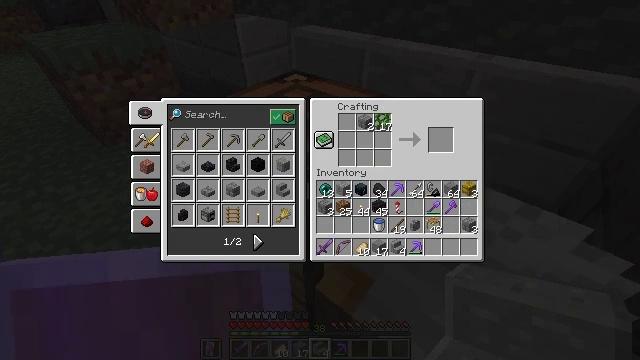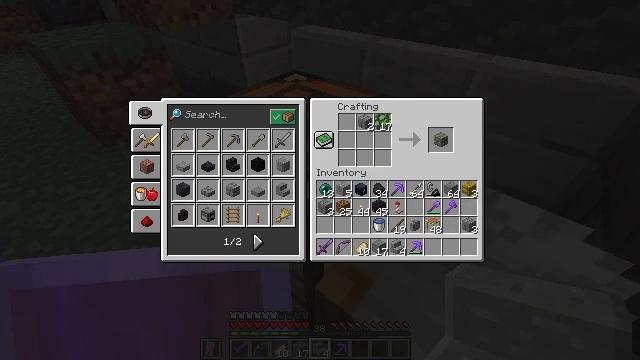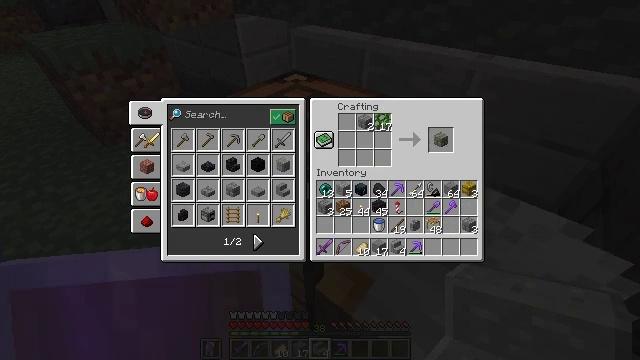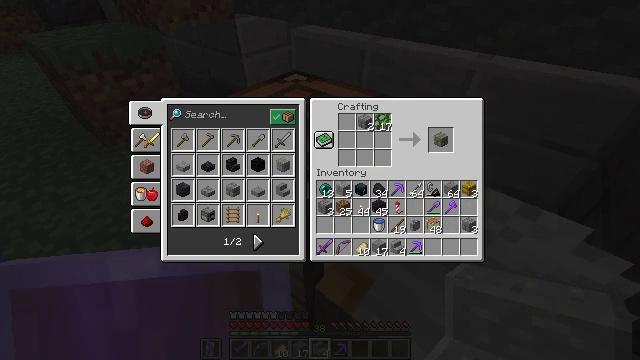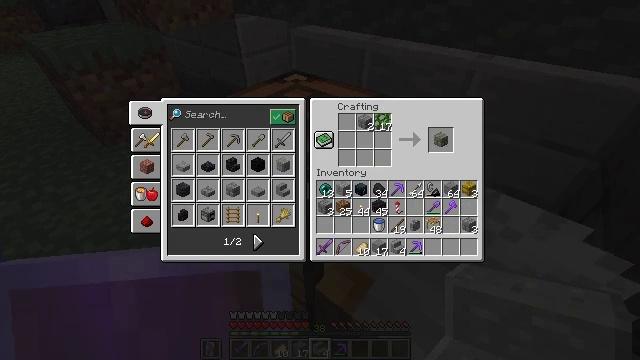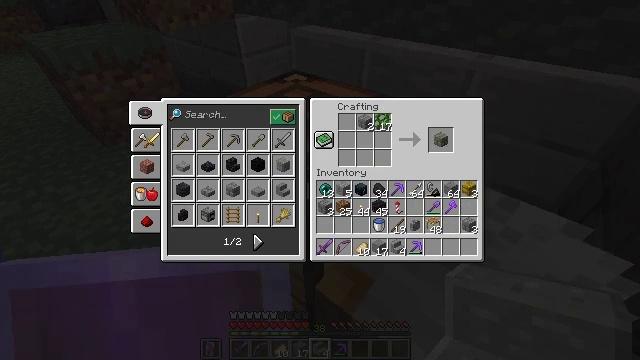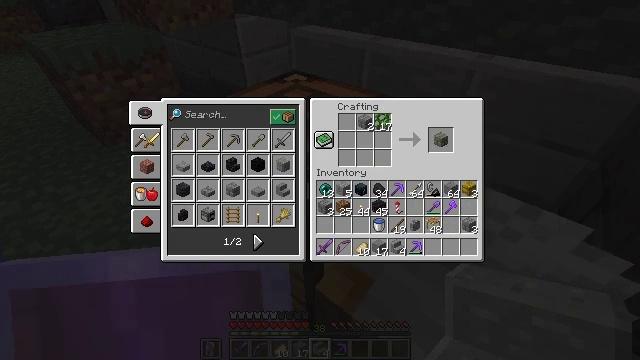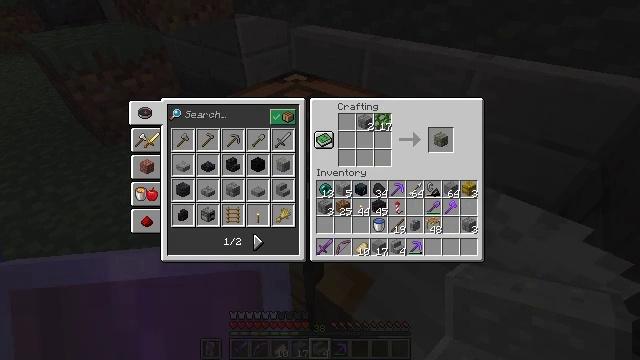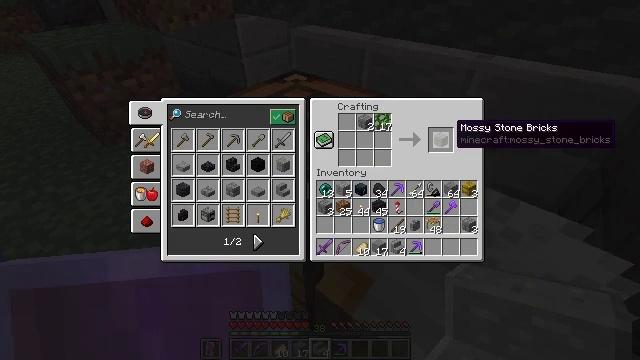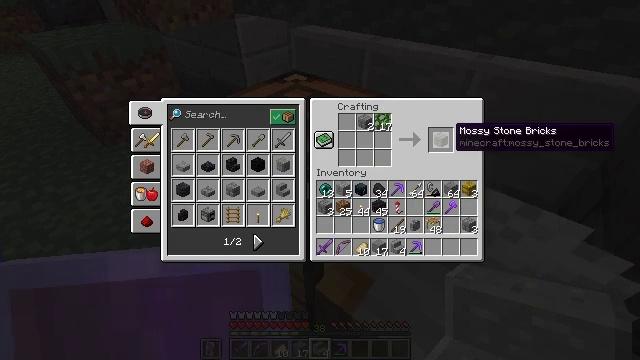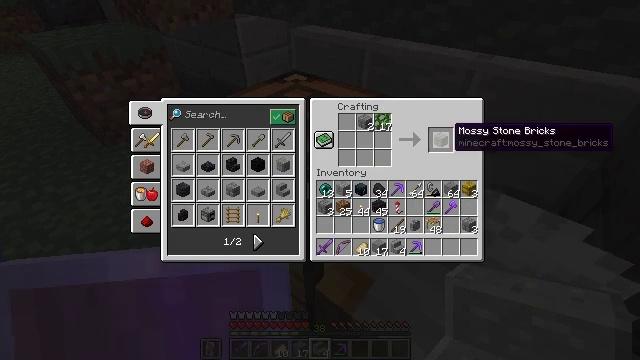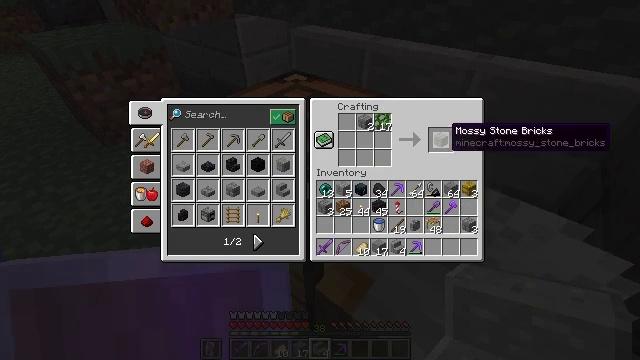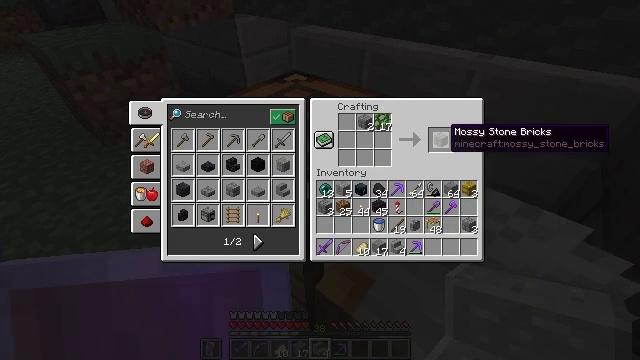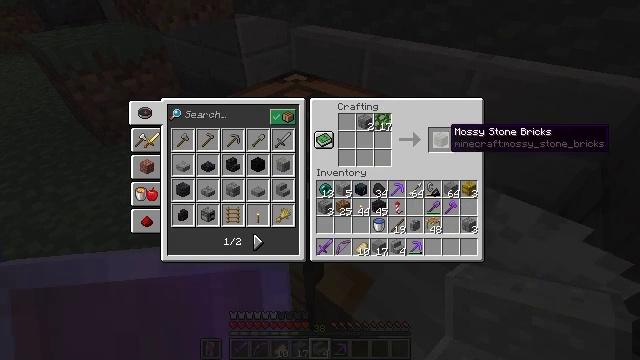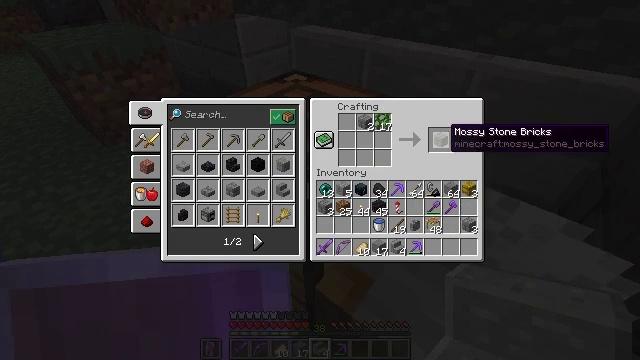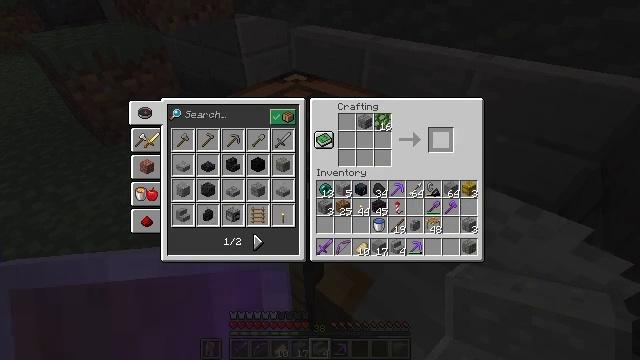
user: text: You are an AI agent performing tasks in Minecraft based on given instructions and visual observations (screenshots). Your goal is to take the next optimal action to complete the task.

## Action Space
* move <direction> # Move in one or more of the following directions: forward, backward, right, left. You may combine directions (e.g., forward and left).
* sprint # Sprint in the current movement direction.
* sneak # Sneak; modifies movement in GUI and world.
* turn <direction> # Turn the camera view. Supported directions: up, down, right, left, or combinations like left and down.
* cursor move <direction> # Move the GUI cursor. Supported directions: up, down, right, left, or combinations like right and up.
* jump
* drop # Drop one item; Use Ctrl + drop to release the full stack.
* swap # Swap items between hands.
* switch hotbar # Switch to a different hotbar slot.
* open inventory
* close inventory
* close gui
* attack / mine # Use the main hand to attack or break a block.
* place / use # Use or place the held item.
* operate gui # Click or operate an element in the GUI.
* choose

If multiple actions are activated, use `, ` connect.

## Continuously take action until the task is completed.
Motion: motion action
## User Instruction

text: craft item mossy stone bricks
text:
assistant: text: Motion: no_op
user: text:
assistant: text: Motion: no_op
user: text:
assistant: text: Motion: turn right
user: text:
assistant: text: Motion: sneak, turn right
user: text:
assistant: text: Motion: sneak
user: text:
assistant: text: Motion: sneak
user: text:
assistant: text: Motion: sneak, turn down
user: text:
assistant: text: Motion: sneak
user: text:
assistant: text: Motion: sneak
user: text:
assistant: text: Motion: sneak
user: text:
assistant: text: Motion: sneak
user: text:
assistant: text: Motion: sneak
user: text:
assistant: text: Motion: sneak
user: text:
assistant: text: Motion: sneak
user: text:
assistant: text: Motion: sneak, attack / mine
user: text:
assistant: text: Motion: sneak, attack / mine
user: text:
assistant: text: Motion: sneak, attack / mine
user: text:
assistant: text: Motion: sneak
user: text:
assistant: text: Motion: sneak
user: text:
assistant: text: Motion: no_op